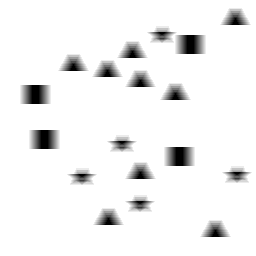
Squares: 4
Triangles: 9
Stars: 5
Total shapes: 18